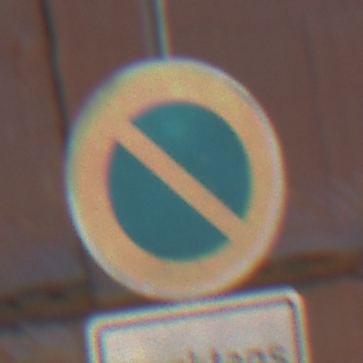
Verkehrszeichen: EingeschraenktesHalteverbot
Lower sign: ZeitangabenMitBeschraenkungAufWochentage1
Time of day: MorningAfternoon
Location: Outdoor (Nature)
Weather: Clear
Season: Summer
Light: Natural